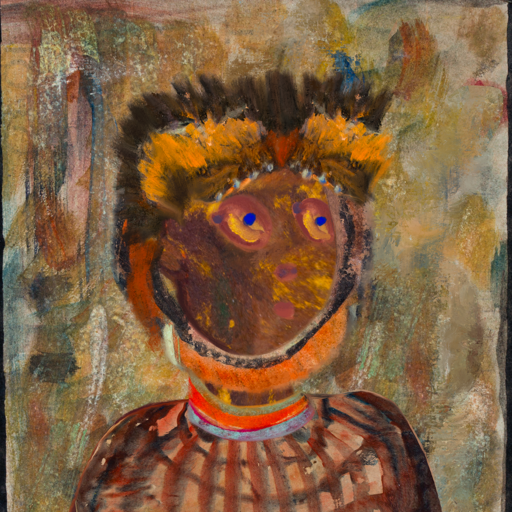
Background: Pipe, Head And Neck Side: Comrade, Face Side: Mother_And_Son_Son, Bust: Orphan, Hair Side: Childish, Head Accessory: Gypsy_Queen, Second Necklace: Blank, Necklace: Sisters, Baby: Blank